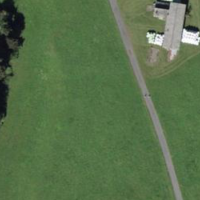
EUNIS habitat code: 52
Species observed at this site:
Adalia decempunctata
Propylaea quatuordecimpunctata
Anthaxia nitidula
Coenonympha pamphilus
Hygromia cinctella